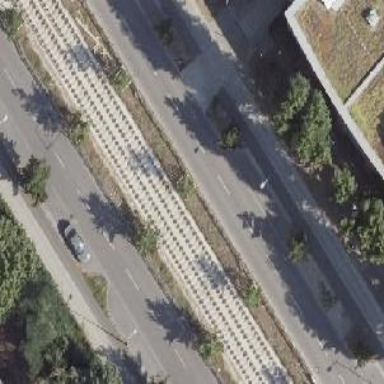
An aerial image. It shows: Avenue lined with deciduous broadleaved trees.